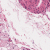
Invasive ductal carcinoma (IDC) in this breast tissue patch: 0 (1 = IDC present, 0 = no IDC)